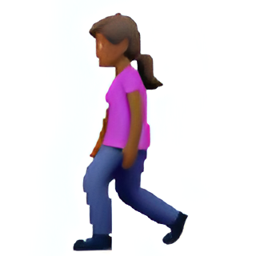
Name: woman walking type 5
Emoji: 🚶🏾‍♀️
Group: People & Body
Sub-group: person-activity